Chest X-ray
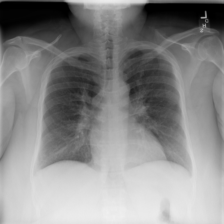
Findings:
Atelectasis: negative
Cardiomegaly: negative
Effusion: negative
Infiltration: negative
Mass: negative
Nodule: negative
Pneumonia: negative
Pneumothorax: negative
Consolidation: negative
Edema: negative
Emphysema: negative
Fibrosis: negative
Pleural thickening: negative
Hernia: negative